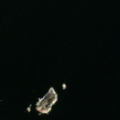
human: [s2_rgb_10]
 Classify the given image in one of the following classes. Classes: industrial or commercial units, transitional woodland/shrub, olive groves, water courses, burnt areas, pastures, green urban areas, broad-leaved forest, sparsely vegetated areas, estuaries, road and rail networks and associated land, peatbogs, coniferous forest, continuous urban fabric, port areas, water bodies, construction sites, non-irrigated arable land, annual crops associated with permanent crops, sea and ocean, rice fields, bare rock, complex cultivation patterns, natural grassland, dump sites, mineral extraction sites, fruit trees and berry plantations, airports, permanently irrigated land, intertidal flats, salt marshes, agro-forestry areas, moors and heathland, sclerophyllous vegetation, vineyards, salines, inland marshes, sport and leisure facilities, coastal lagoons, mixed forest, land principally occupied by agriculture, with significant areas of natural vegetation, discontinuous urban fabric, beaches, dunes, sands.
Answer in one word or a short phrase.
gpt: sea and ocean